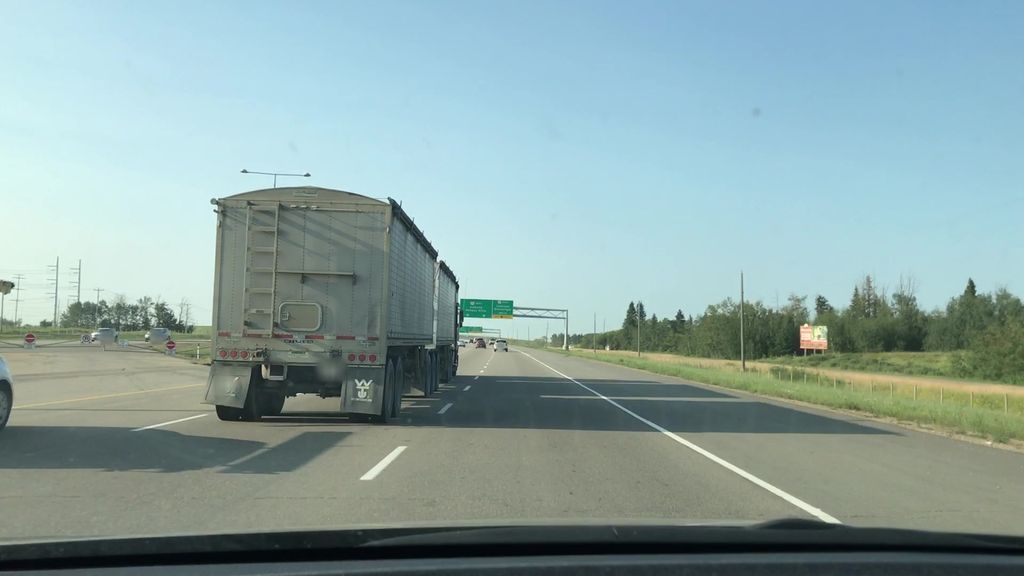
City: edmonton